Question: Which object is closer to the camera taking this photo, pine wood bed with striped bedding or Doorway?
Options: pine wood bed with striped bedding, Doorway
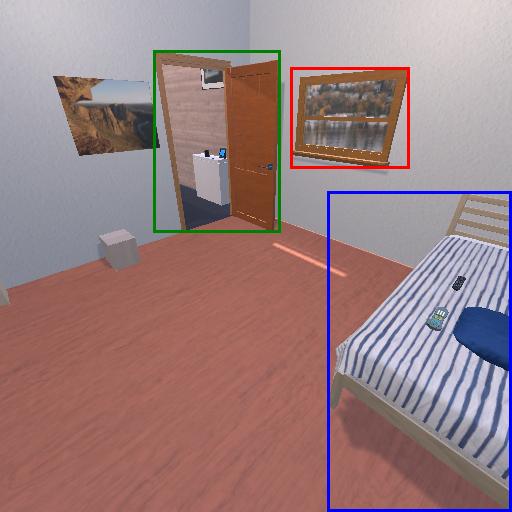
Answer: pine wood bed with striped bedding